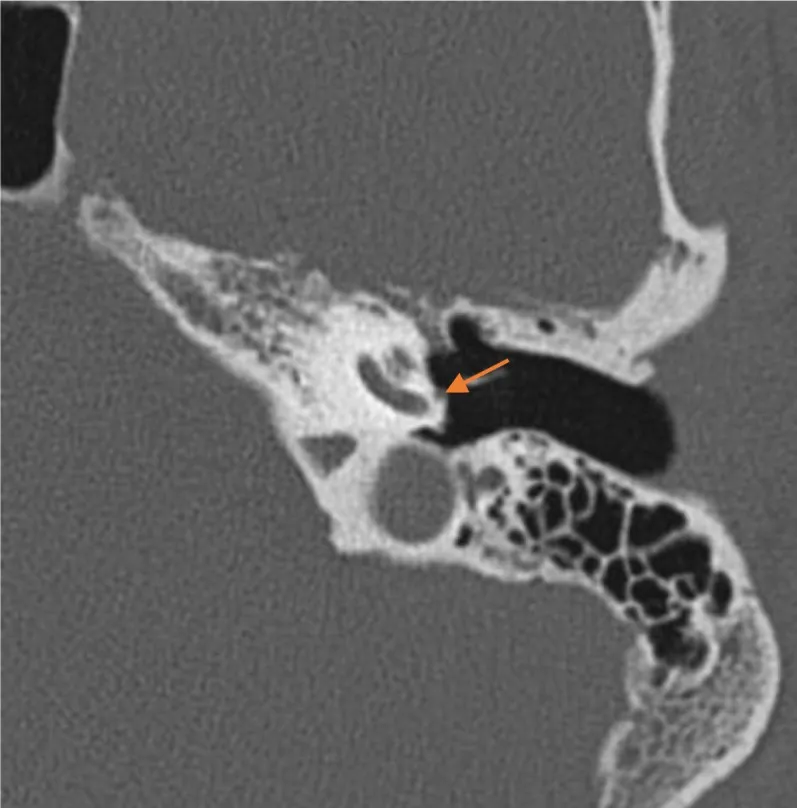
Axial CT scan showing the PSA on the cochlear promontory.
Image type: radiology (ct)